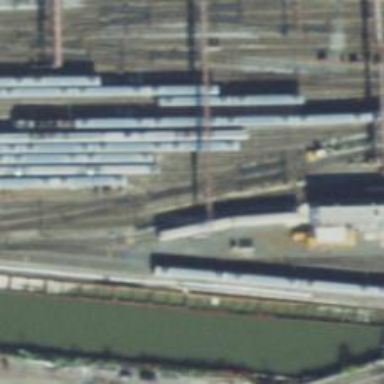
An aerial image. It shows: Railway yard in service.